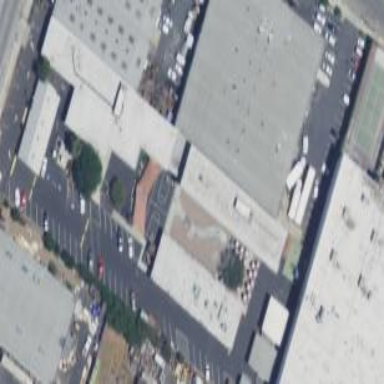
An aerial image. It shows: Warehouse building.